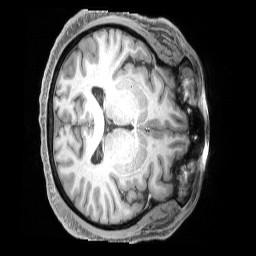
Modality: T1w
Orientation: axial
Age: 48
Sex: male
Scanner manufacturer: siemens
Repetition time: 2.4 s
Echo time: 0.00231 s